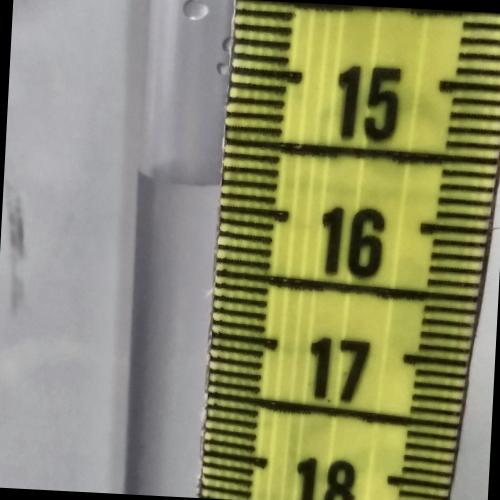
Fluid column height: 15.8 cm